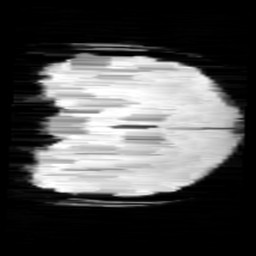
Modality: minIP
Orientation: coronal
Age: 9
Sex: female
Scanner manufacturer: siemens
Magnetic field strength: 3 T
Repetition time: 0.027 s
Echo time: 0.02 s